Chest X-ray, PA view. Patient: 51 years old, sex M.
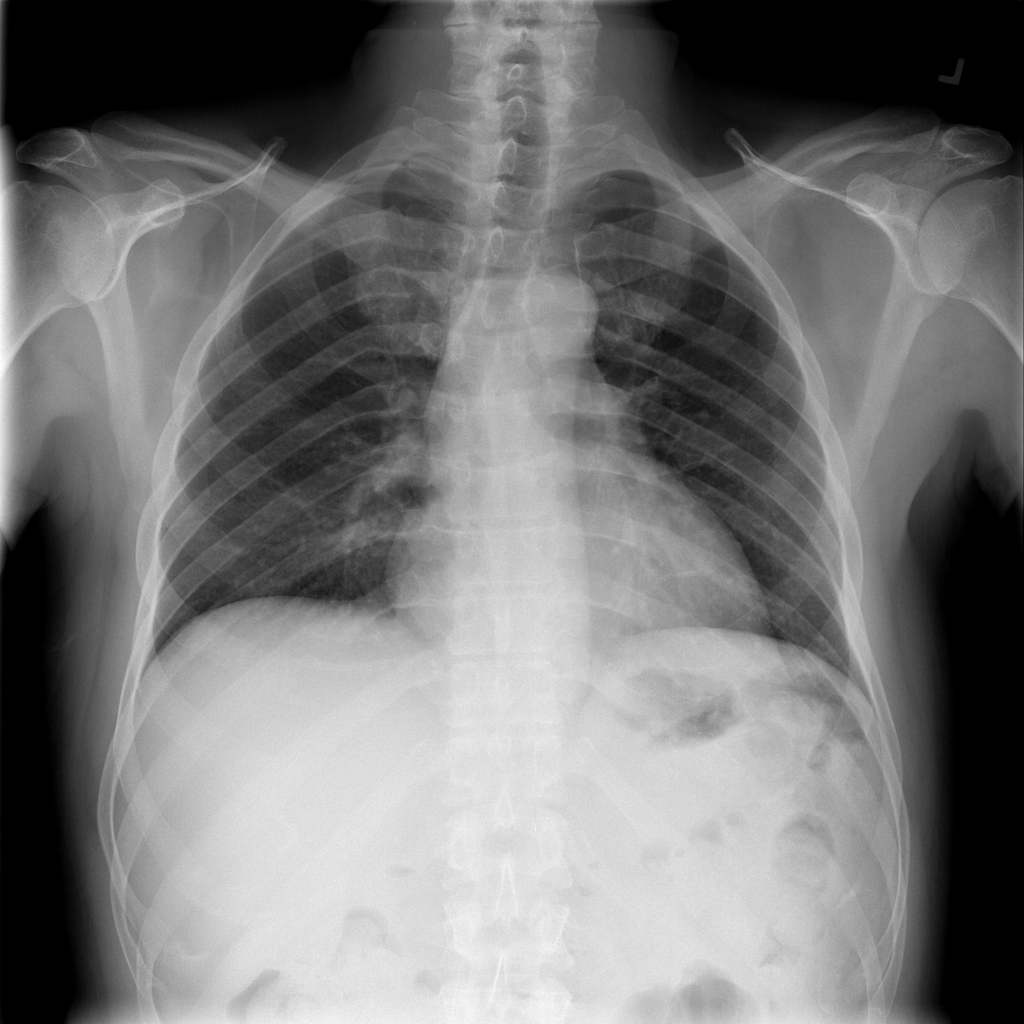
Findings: No Finding